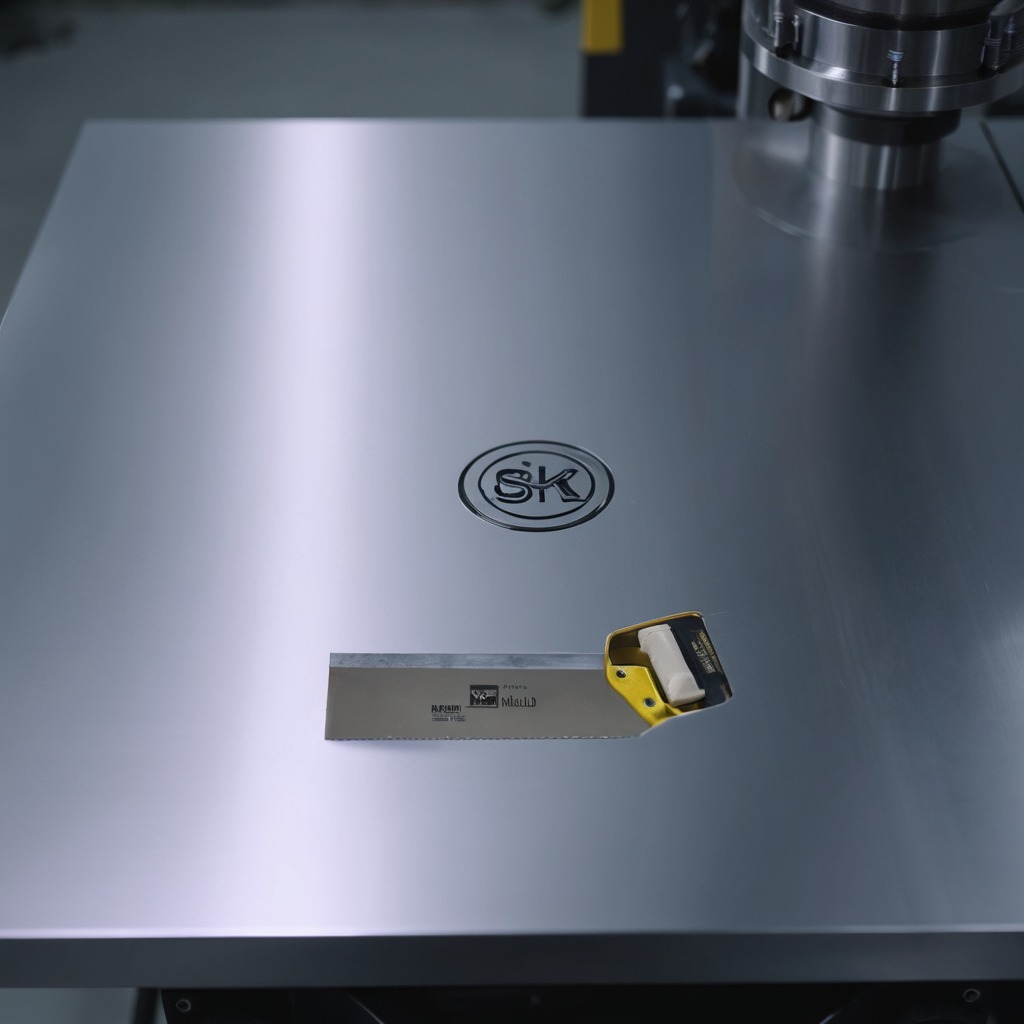
A handheld metal saw is lying on a metal table in a machine shop under fluorescent lights.